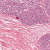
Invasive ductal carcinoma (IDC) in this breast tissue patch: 0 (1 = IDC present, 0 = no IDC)